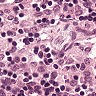
Metastatic tissue present: no